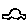
Label: car